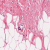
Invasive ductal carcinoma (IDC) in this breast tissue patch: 0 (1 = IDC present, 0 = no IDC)